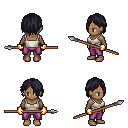
a pixel art fantasy rpg character, female body template, human, dark skin, white pirate shirt, magenta pants, raven bangs hairstyle, gold gloves, spear, four views (front, back, left, right), 2x2 character sprite sheet, small pixel art, hard edges, no anti-aliasing